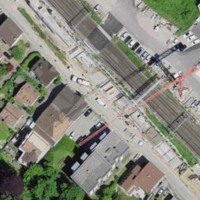
EUNIS habitat code: 55
Species observed at this site:
Tettigonia viridissima